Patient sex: M
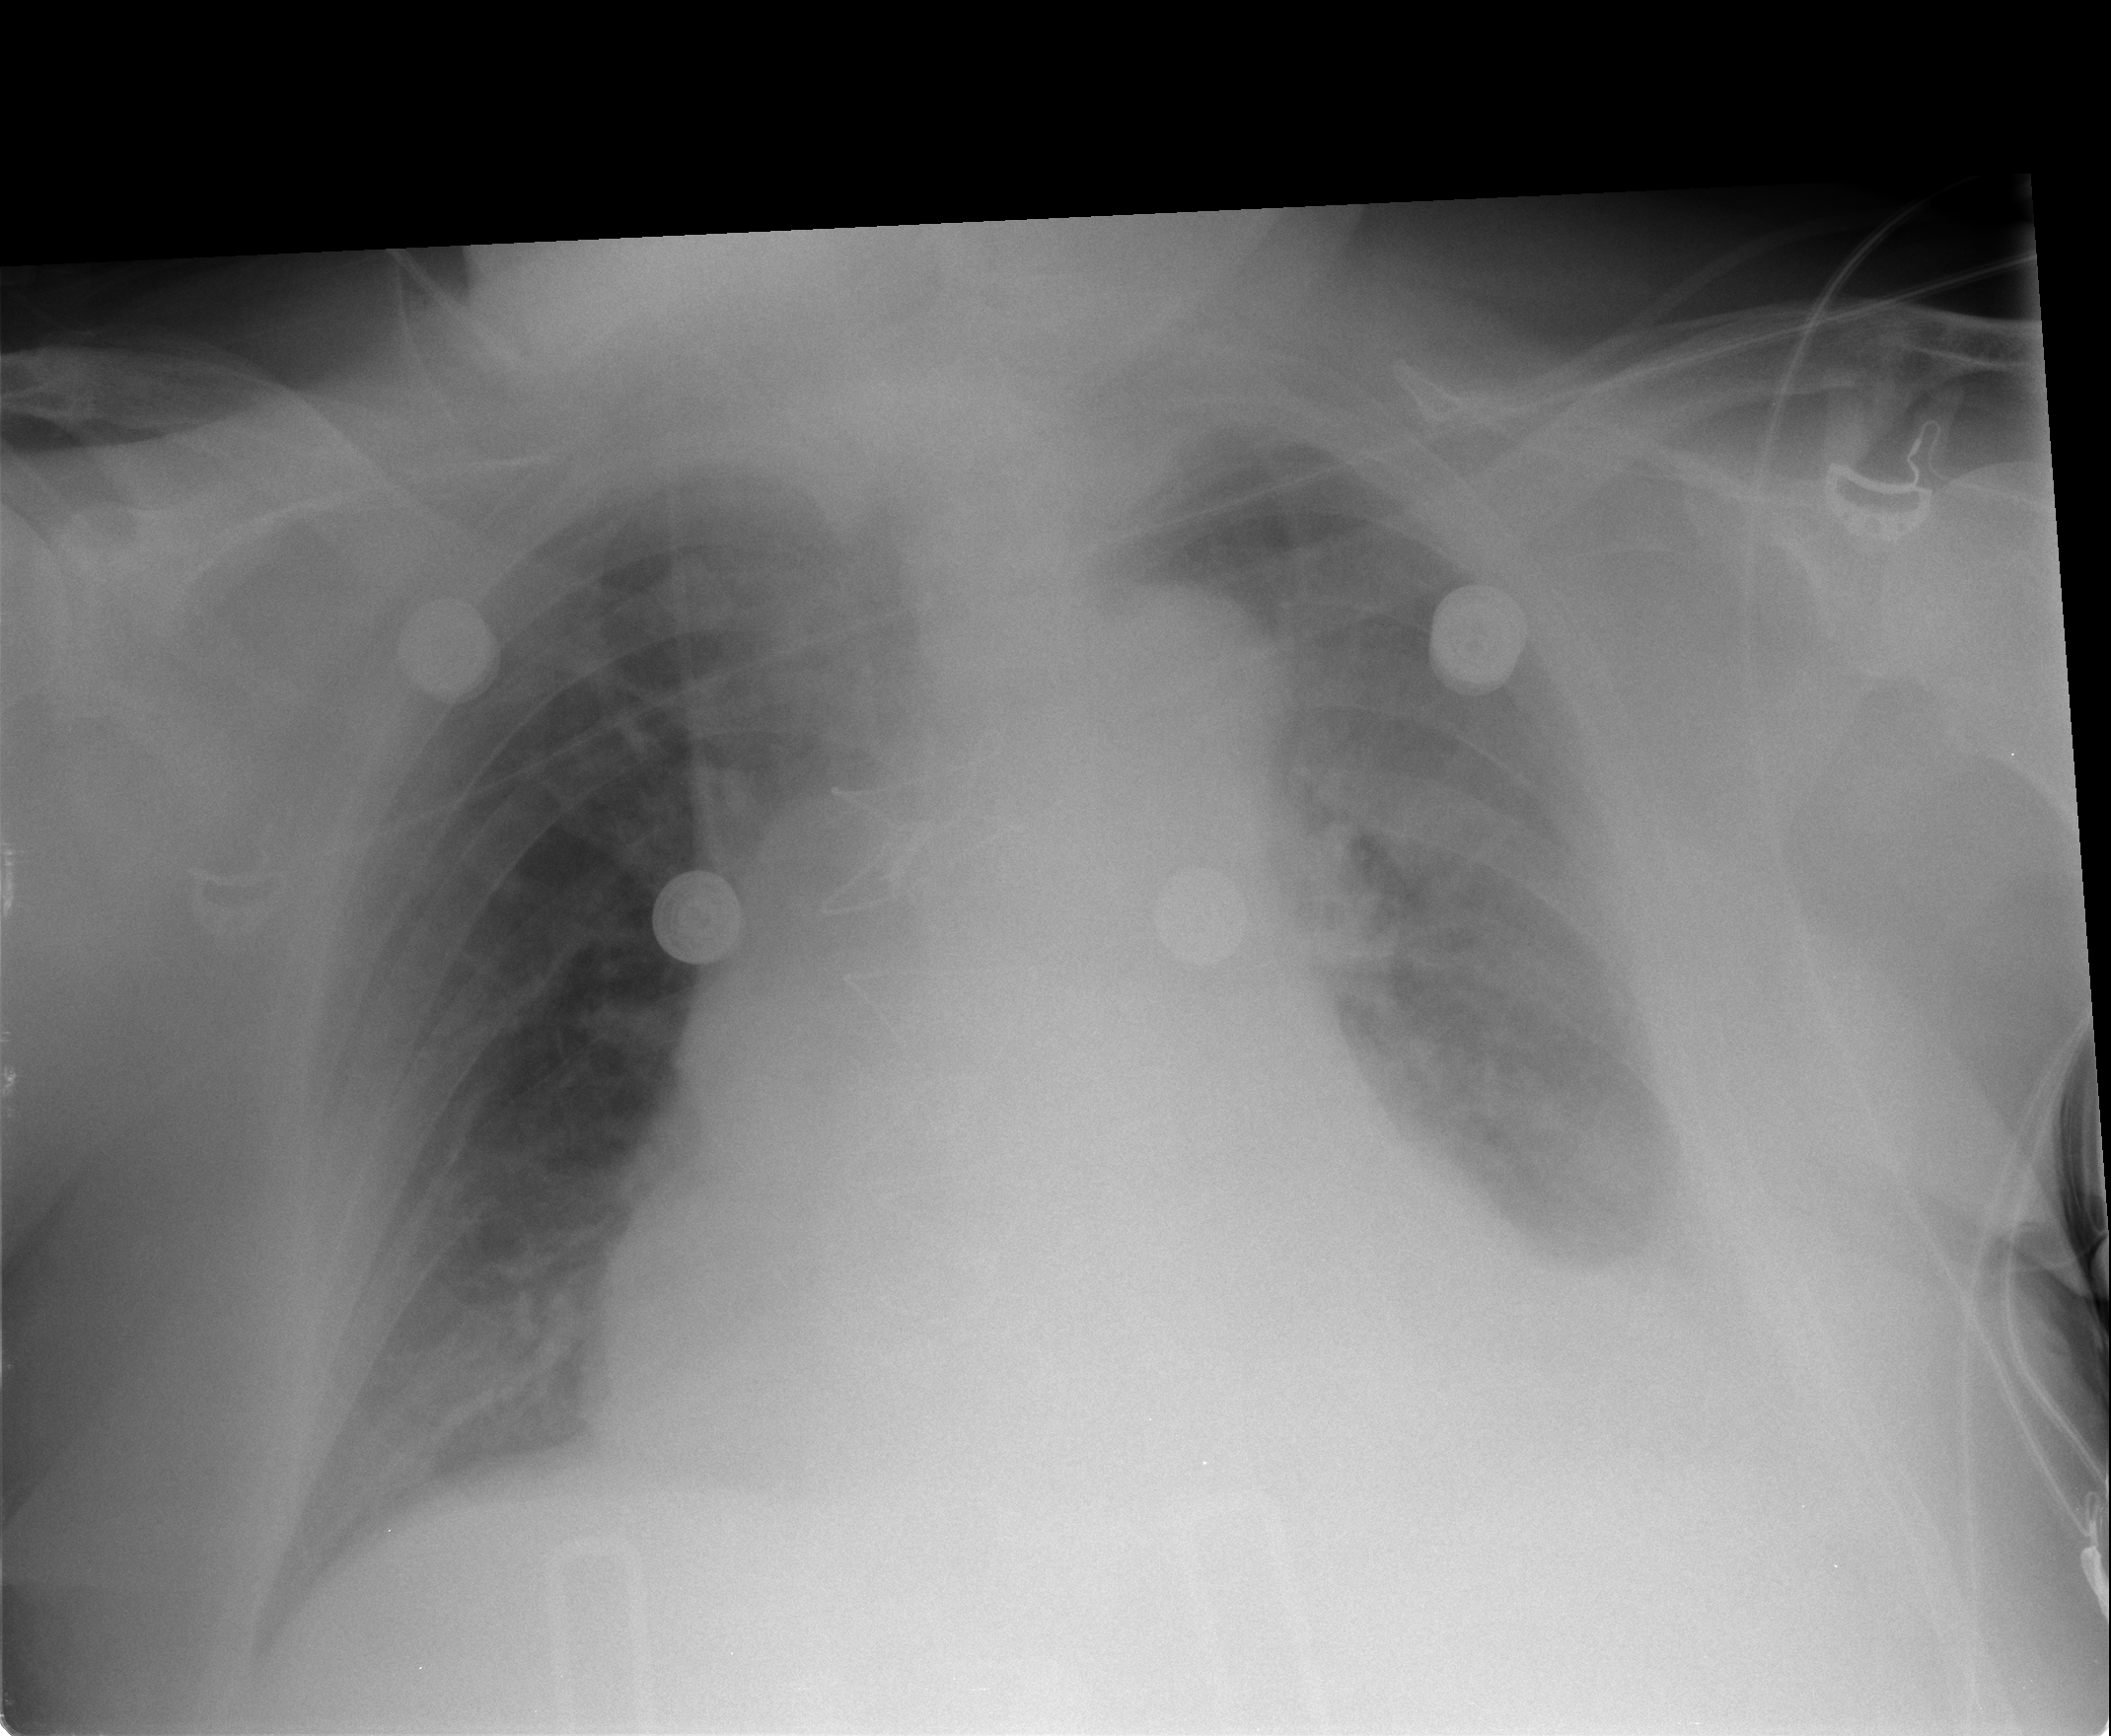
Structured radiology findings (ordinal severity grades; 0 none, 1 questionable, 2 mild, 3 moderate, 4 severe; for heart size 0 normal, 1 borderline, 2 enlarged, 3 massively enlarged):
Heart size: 3
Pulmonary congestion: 2
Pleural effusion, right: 0
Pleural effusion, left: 2
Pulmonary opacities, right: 0
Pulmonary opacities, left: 0
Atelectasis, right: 0
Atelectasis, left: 2